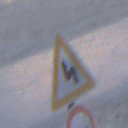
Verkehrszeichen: DoppelkurveZunaechstLinks
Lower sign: VerbotUeberholenEinspurigeFahrzeuge
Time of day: SunriseSunset
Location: Outdoor (Urban)
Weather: PartlyCloudy
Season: NotSpecified
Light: Natural